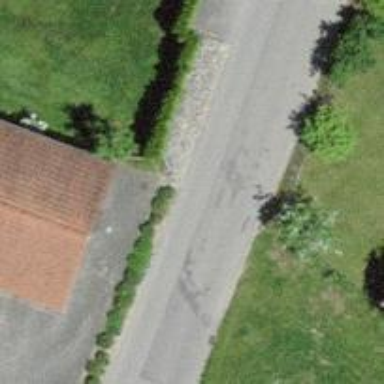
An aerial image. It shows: Asphalt road classified as tertiary.